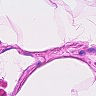
Metastatic tissue present: no